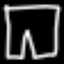
Label: pants